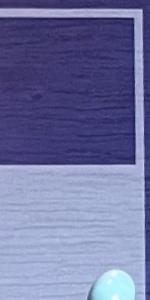
Label: Empty